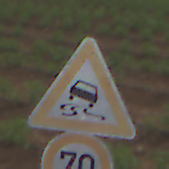
Verkehrszeichen: SchleuderOderRutschgefahr
Zusatzzeichen unten: Geschwindigkeit70
Umgebung: Outdoor, Nature
Tageszeit: Midday
Wetter: PartlyCloudy
Licht: Natural
Jahreszeit: NotSpecified
Kontrast: LowContrast